Question: I am trying to do <URL> and when I got to the hibernate part, I get this errors:
'''
java.sql.SQLException: Network error IOException: Connection refused: connect
at net.sourceforge.jtds.jdbc.JtdsConnection.<init>(JtdsConnection.java:436)
at net.sourceforge.jtds.jdbc.Driver.connect(Driver.java:184)
at com.mchange.v2.c3p0.DriverManagerDataSource.getConnection(DriverManagerDataS
ource.java:146)
at com.mchange.v2.c3p0.WrapperConnectionPoolDataSource.getPooledConnection(Wrap
perConnectionPoolDataSource.java:195)
at com.mchange.v2.c3p0.WrapperConnectionPoolDataSource.getPooledConnection(Wrap
perConnectionPoolDataSource.java:184)
at com.mchange.v2.c3p0.impl.C3P0PooledConnectionPool$1PooledConnectionResourceP
oolManager.acquireResource(C3P0PooledConnectionPool.java:200)
at com.mchange.v2.resourcepool.BasicResourcePool.doAcquire(BasicResourcePool.ja
va:1086)
at com.mchange.v2.resourcepool.BasicResourcePool.doAcquireAndDecrementPendingAc
quiresWithinLockOnSuccess(BasicResourcePool.java:1073)
at com.mchange.v2.resourcepool.BasicResourcePool.access$800(BasicResourcePool.j
ava:44)
at com.mchange.v2.resourcepool.BasicResourcePool$ScatteredAcquireTask.run(Basic
ResourcePool.java:1810)
at com.mchange.v2.async.ThreadPoolAsynchronousRunner$PoolThread.run(ThreadPoolA
synchronousRunner.java:648)
Caused by: java.net.ConnectException: Connection refused: connect
at java.net.DualStackPlainSocketImpl.connect0(Native Method)
at java.net.DualStackPlainSocketImpl.socketConnect(Unknown Source)
at java.net.AbstractPlainSocketImpl.doConnect(Unknown Source)
at java.net.AbstractPlainSocketImpl.connectToAddress(Unknown Source)
at java.net.AbstractPlainSocketImpl.connect(Unknown Source)
at java.net.PlainSocketImpl.connect(Unknown Source)
at java.net.SocksSocketImpl.connect(Unknown Source)
at java.net.Socket.connect(Unknown Source)
at net.sourceforge.jtds.jdbc.SharedSocket.createSocketForJDBC3(SharedSocket.jav
a:288)
at net.sourceforge.jtds.jdbc.SharedSocket.<init>(SharedSocket.java:251)
at net.sourceforge.jtds.jdbc.JtdsConnection.<init>(JtdsConnection.java:331)
... 10 more
'''
Here is the hibernate.cfg.xml part of accessing the database:
'''
<!--Database connection settings-->
<property name="connection.driver_class">net.sourceforge.jtds.jdbc.Driver</property>
<property name="connection.url">jdbc:jtds:sqlserver://localhost:1433;databaseName=MyTut1db</property>
<property name="connection.username">sop1</property>
<property name="connection.password">myPW1</property>
<property name="dialect">org.hibernate.dialect.SQLServerDialect</property>
'''
The user sop1 was created in MS SQL Server 2012 Express edition as:
'''
CREATE LOGIN sop1
WITH PASSWORD = 'myPW1';
USE MyTut1db;
GO
CREATE USER sop1 FOR LOGIN sop1;
GO
'''
The database properties are in the figure below:

I have inabled the TCP-IP from MS SQL Server Configuration Manager (TCP Port is 1433), but the problem still persists.
I have also closed the antivirus for a while.
I am asking for some help: What else can it be? How do I verify the user? How do I know that 'localhost:1433' is the right server?
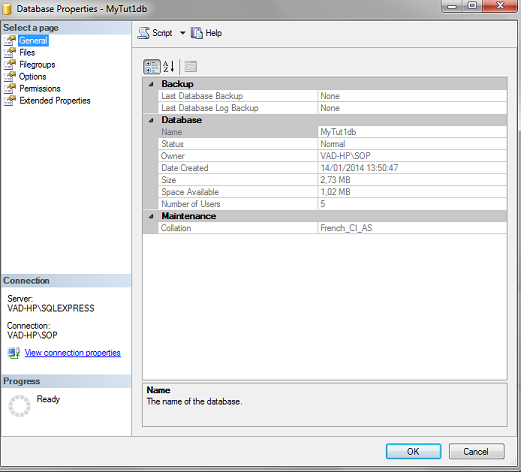
Answer: I would check things following these steps:
- Ensure that SQL Server is . Check your running services to see if <URL> to see if the TCP/IP communication is enabled.- I would check my . Perhaps something is in the way between SQL Server and the client.- I would check if another application from the same client can connect to the same server. Then I would check the .- If all of the above were playing correctly, then I would . Allow everyone to use this database as a first step to check if it is an account-permissions problem.
Hope I helped!